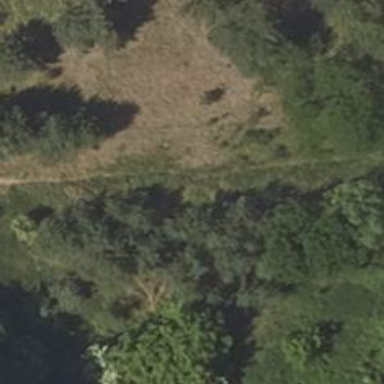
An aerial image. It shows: Dirt path.